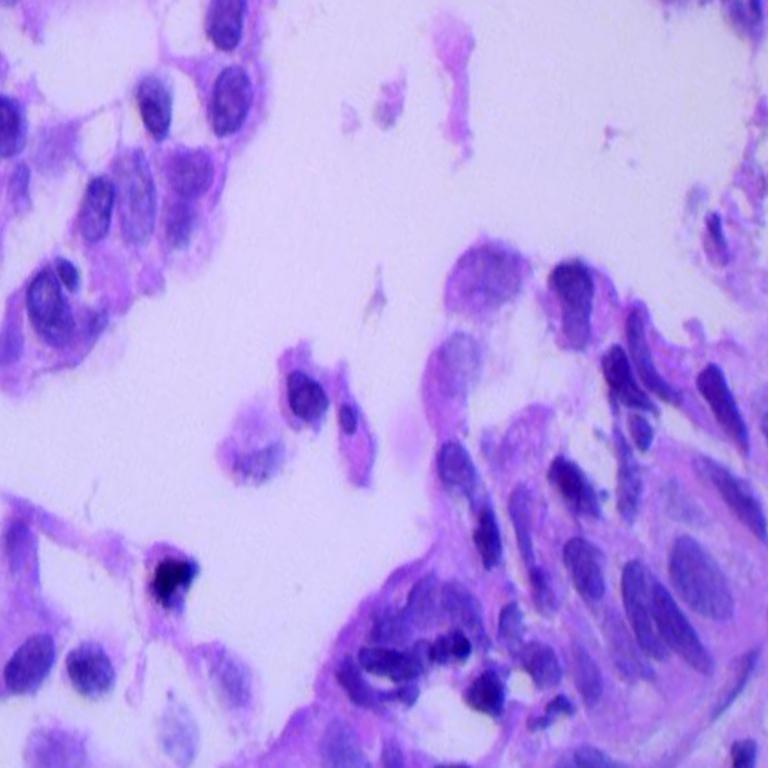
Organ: lung
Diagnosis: adenocarcinomas